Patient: sex F, age 26
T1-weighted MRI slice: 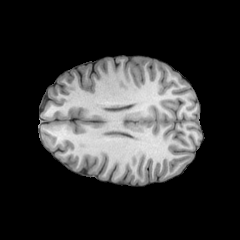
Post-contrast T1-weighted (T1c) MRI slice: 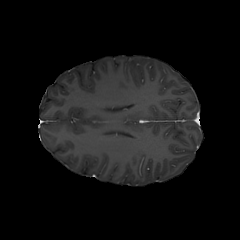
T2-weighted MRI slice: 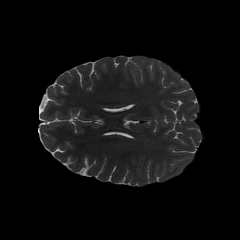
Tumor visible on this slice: no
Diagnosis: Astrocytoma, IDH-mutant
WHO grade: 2